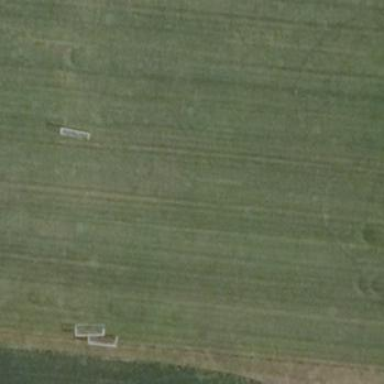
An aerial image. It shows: Soccer pitch designated for leisure and sports activities.